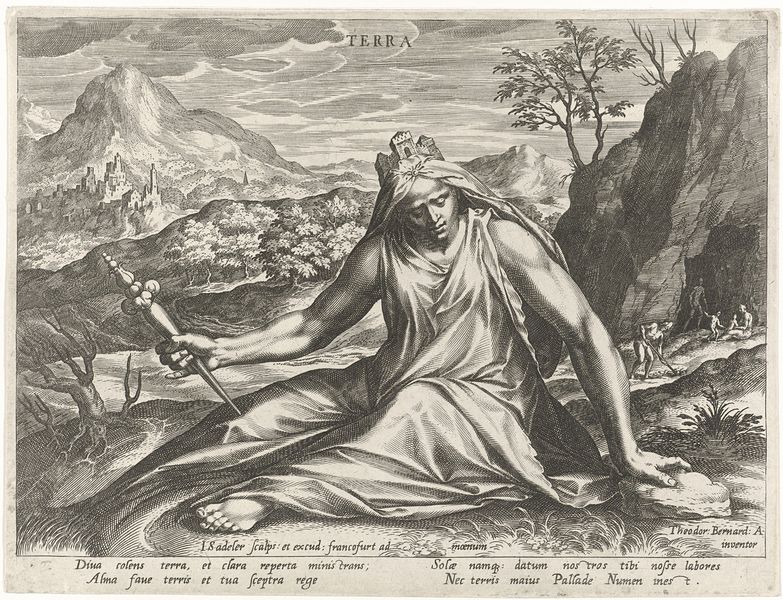
Titel: Aarde gepersonifieerd door de godin Cybele
Künstler: Johann (I) Sadeler
Standort: Amsterdam
Institution: Rijksmuseum
Schlagwörter: baum, berg, himmel, mann, nackt, wolken, bäume, landschaft, menschen, stadt, frau, erde, familie, pflanzen, höhle, schrift, berge, grafik, ruine, burg, druck, stich, personifikation, buchdruck, kupferstich, szepter, latein, äume, bernhard, terra, 17. jahrhundert, buchdurck, sadeler, urbis, zwpter